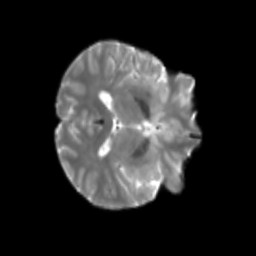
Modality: T2w
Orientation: axial
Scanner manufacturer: siemens
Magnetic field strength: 3 T
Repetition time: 4 s
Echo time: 0.0594 s